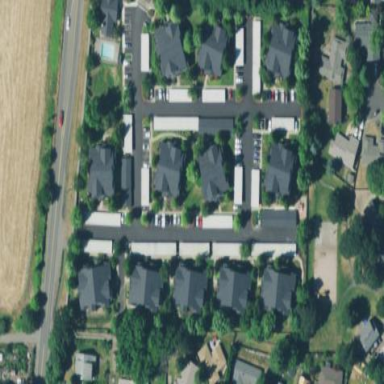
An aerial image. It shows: Residential road.